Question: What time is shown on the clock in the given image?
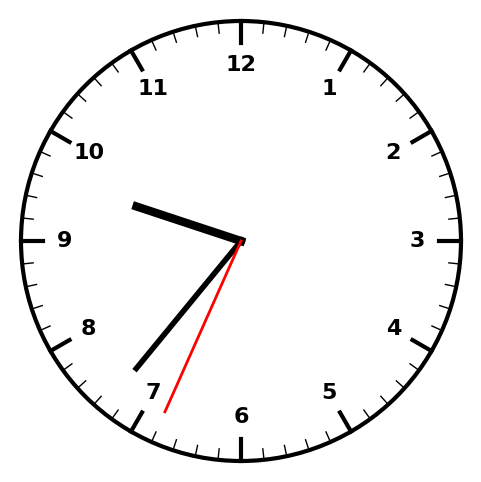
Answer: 09:36:34